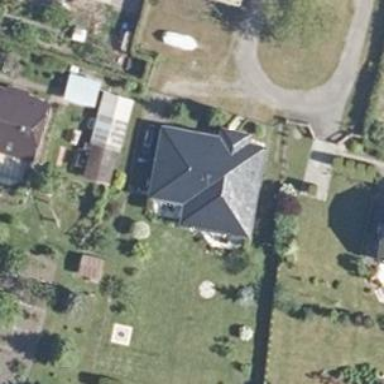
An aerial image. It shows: Black house with hipped roof.